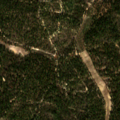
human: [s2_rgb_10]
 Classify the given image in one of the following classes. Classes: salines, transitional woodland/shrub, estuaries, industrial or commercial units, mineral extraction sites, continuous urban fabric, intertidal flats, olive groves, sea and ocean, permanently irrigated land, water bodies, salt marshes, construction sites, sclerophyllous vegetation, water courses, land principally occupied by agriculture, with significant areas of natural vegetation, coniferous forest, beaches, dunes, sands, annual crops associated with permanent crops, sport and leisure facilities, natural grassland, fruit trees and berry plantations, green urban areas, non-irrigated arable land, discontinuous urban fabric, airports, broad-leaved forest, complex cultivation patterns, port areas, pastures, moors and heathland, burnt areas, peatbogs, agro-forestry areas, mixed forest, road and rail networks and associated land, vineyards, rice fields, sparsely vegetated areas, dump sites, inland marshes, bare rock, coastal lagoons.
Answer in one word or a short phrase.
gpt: mixed forest